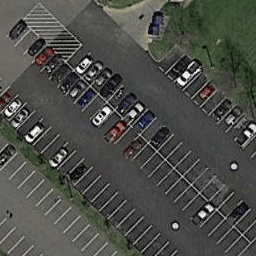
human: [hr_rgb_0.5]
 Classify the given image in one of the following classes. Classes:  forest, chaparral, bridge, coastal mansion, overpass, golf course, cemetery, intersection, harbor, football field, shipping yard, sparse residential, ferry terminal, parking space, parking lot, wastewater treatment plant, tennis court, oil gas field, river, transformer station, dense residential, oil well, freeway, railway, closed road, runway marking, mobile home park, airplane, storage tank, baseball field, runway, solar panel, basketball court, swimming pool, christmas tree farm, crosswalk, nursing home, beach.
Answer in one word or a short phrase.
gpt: parking lot